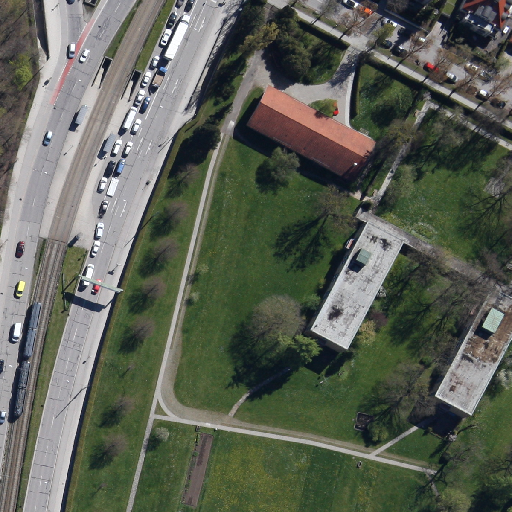
Referring expression: heavy-duty vehicle driving on the road